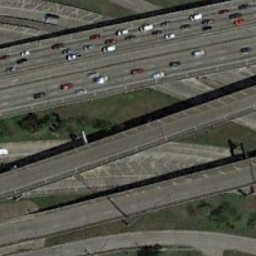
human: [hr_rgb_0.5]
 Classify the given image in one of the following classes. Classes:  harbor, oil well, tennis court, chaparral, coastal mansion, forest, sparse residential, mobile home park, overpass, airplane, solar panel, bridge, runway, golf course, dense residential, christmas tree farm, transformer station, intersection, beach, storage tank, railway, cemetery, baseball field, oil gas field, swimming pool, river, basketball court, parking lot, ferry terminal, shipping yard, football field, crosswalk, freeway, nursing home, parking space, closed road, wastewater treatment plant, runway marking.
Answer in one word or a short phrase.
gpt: overpass